Question: I'm developing an application with Laravel 5.1 and I try to get information from json but i can't, i have the next code:
Routes:
'''
Route::get('toys','ToyController@listing');
'''
Controller:
'''
public function listing(){
$toys = Toy::all();
return response()->json([
"toys" => $toys->toArray()
]);
}
'''
Petition get:
'''
<script>
$(document).ready(function(){
$.getJSON("http://localhost:8000/toys", function(data){
});
});
</script>
'''
And i can see the data into the console:

but how can show the info into HTML? thanks
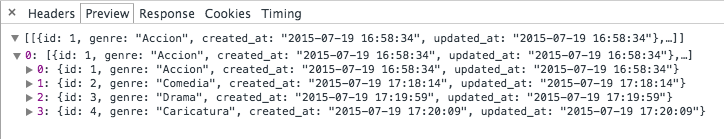
Answer: use need to use '.' operator to get access data in each object, since you have an array of objects you need to loop through each object and access them as following example:
'data.id' - for accessing the id
'data.genre' - for accessing the genre etc.
You can loop through the data object as following example in jquery
'''
$(data).each( function (key, value) )
{
$("#iddiv").append(value.id+","); //this will show all the ids in the div with id iddiv, which are separated by commas
}
<body>
<div id= "iddiv" > </div>
</body>
'''
It is a two dimensional object so do the below thing
'''
$(data).each( function (key, value) )
{
$(value).each( function( key2, value2 )){
$("#iddiv").append(value2.id+","); //this will show all the ids in the div with id iddiv, which are separated by commas
})
}
'''